Question: I have a table which is loading in AJAX, all the data are coming from server side when I click a button from client side. Now I need a sorting functionality in this html table. I have searched and found 5-6 javascript plugins for sorting, but none of them are working. Some are becoming very slow, and some are showing errors. My html table structure is also bit different. Can anyone please help me out to and provide a good js plugin to implement in my code. I am attaching an image of my table structure.

Basically the table has 2 header rows, I need the sorting functionality over the second header row.
If the image is not clear you can refer to this link.
<URL>
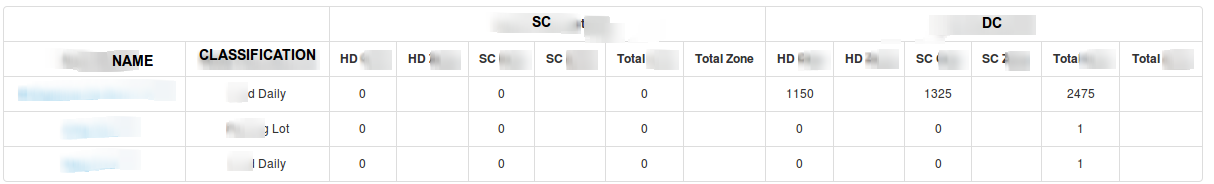
Answer: Have you tried datatables?
<URL>
Usage is simple
<URL>